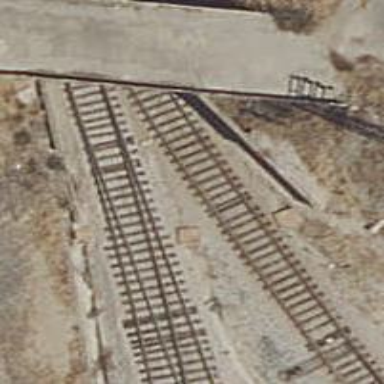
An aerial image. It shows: Rail yard with electrified contact lines for the trains.